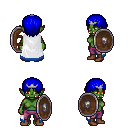
a pixel art fantasy rpg character, female body template, orc, green skin, white trimmed cape, magenta pants, blue plain hairstyle, silver tiara, brown shoes, shield, four views (front, back, left, right), 2x2 character sprite sheet, small pixel art, hard edges, no anti-aliasing